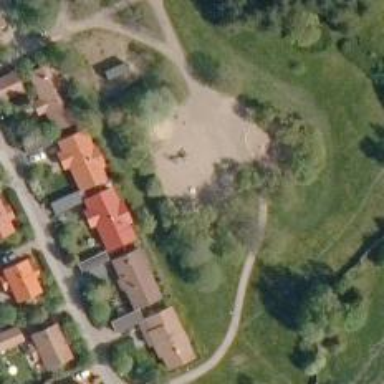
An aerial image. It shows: Playground featuring roundabout.